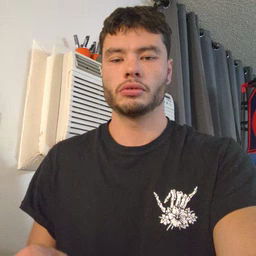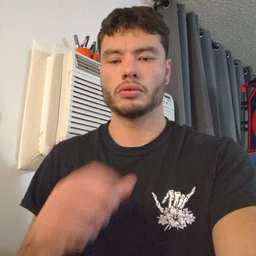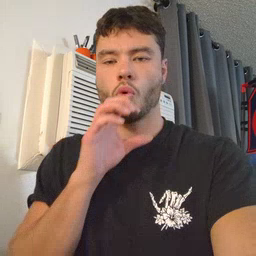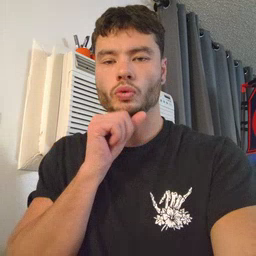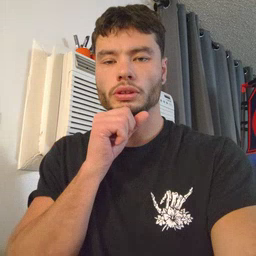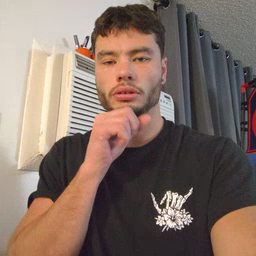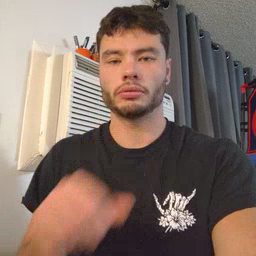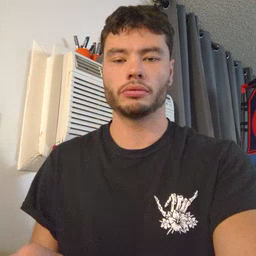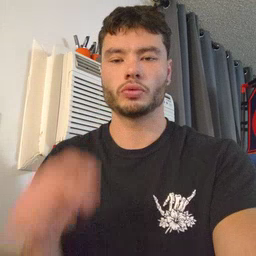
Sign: orange